Question: How can I update Eclipse to the newest service release SR2?
I have selected <URL> as my only update site. At some point during the update I get the following error.

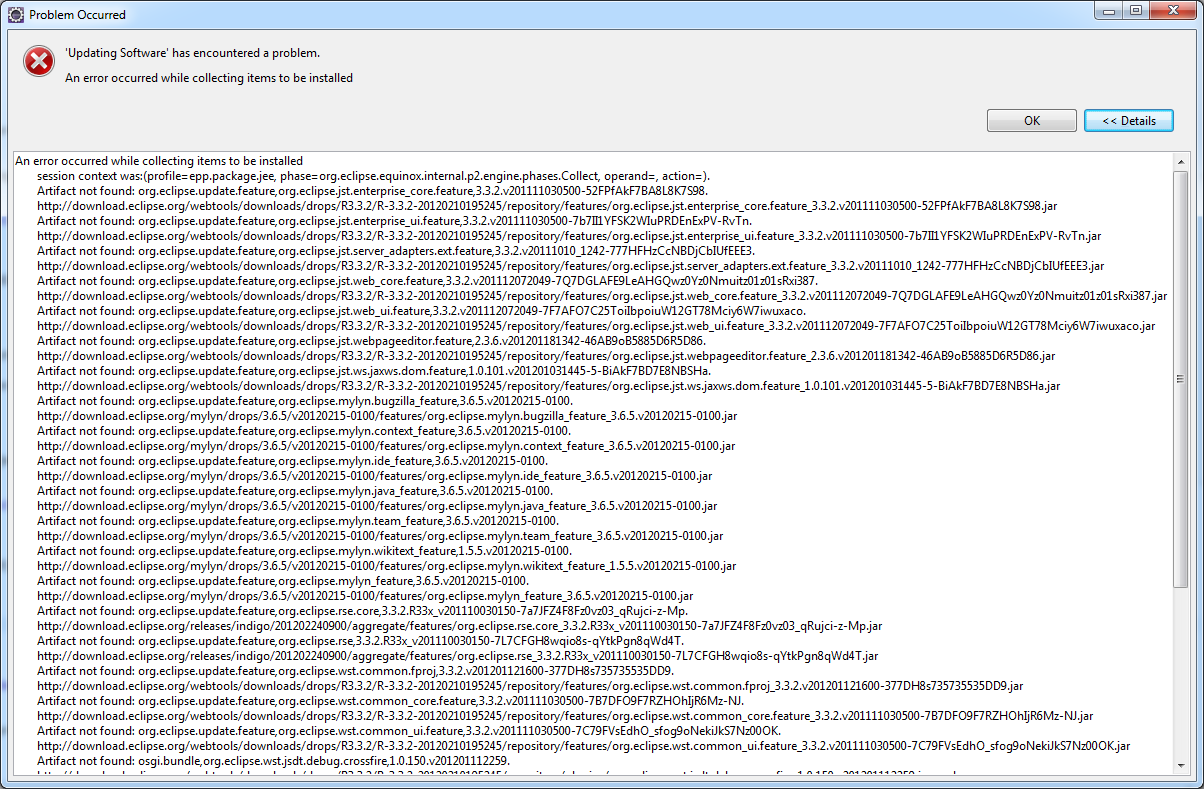
Answer: I didn't change anything but it is working now. Looks like someone has finally added all missing dependencies on the update servers.